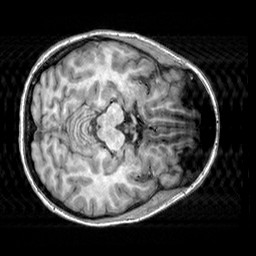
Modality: T1w
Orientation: axial
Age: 22
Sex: female
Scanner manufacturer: siemens
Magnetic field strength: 3 T
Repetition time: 2.3 s
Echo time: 0.00303 s